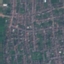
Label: Residential